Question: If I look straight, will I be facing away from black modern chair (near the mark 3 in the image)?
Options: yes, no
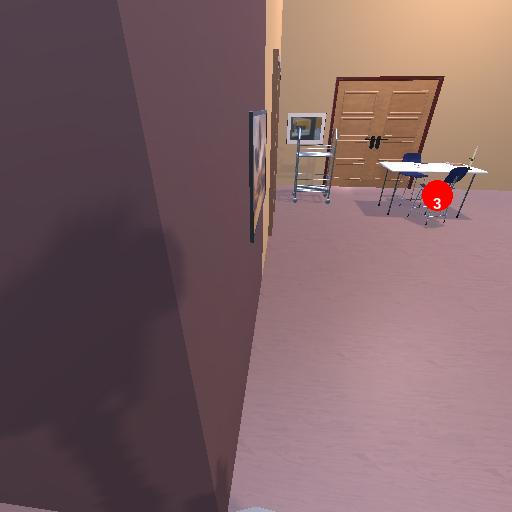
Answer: yes